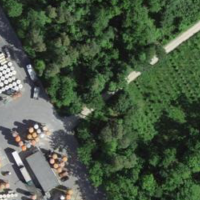
EUNIS habitat code: 41
Species observed at this site:
Fagus sylvatica
Prunus spinosa